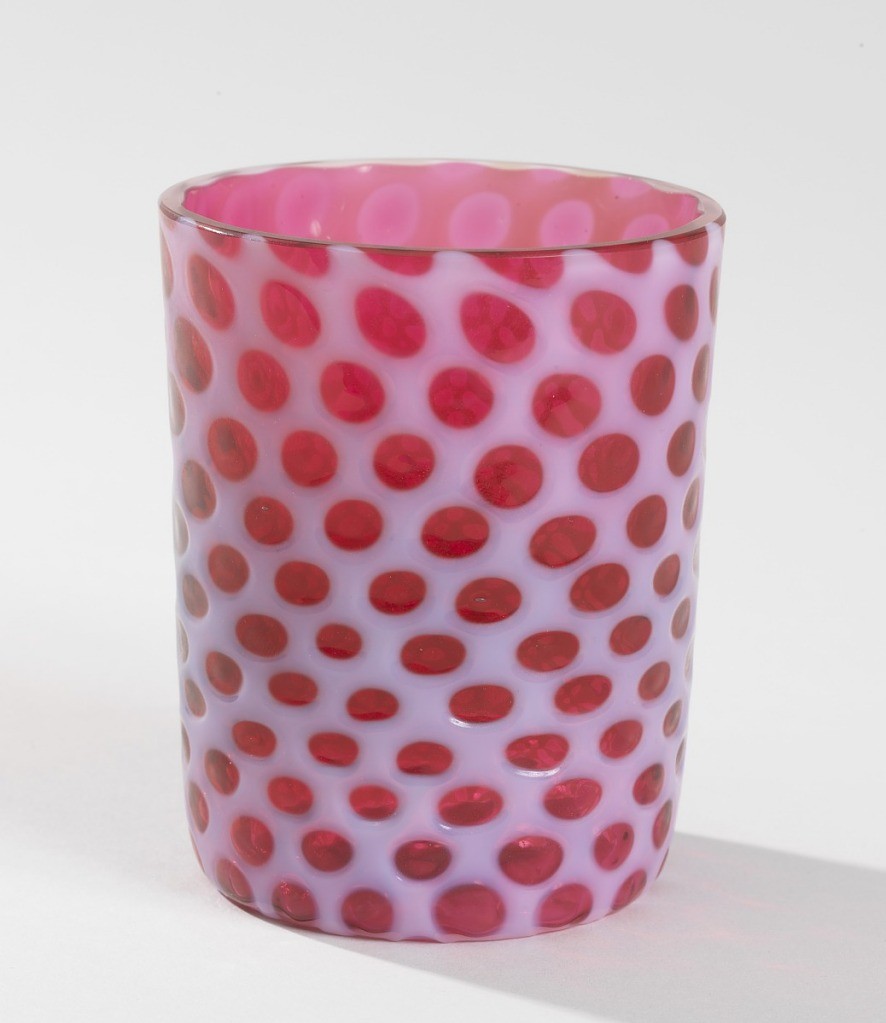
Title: Tumbler
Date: late 19th century
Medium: Blown and overlaid glass
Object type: drinking glass
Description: Tapering cylindrical form cranberry-colored body with opalescent white overlay forming circular "windows."